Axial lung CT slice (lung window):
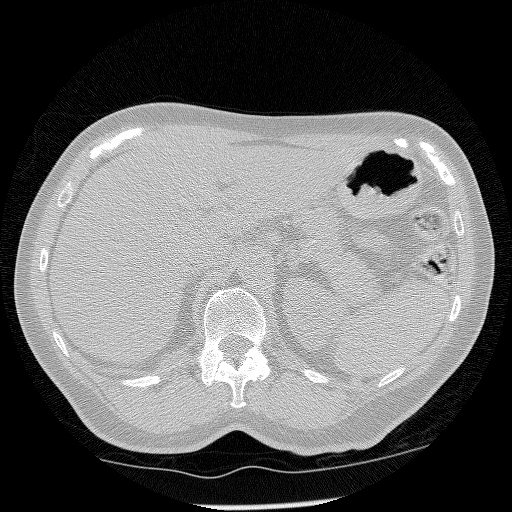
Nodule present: no